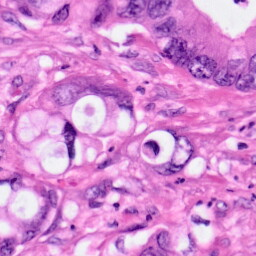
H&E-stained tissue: Pancreatic